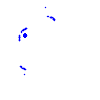
Particle: kaon